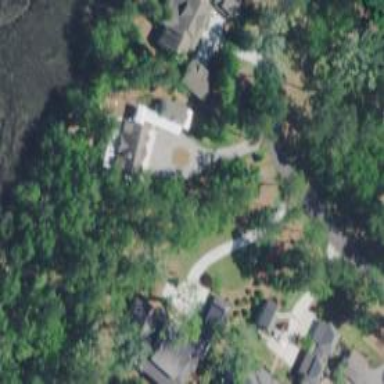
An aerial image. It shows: Driveway.